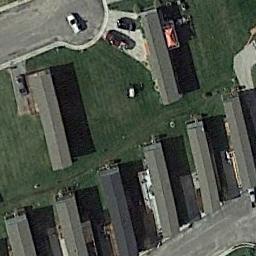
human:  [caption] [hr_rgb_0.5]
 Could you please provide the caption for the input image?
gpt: The mobile home park is on the grass next to the road .

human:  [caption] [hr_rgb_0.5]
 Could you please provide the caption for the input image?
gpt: Many buildings are in the mobile home park .

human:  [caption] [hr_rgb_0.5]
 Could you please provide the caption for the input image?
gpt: The mobile home park has some neatly arranged mobile homes on the grass .

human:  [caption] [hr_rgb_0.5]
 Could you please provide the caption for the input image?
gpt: There are rows of mobile homes on each side of the path .

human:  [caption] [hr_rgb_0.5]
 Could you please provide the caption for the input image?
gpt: There are some buildings in a green meadow in the mobile home park .